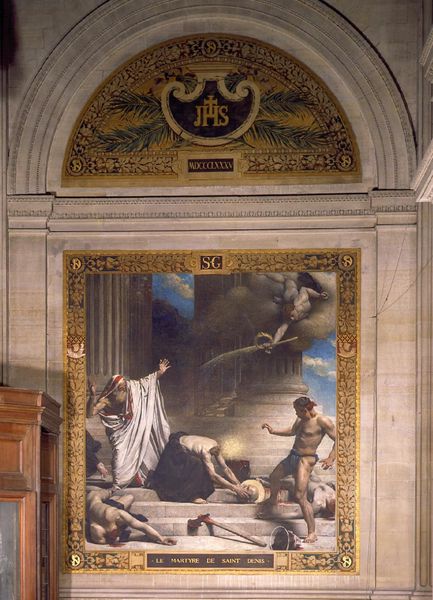
Titel: Le Martyre de saint Denis, Das Martyrium des heiligen Dionysius
Künstler: Léon Bonnat
Standort: Paris
Institution: Panthéon
Schlagwörter: akt, blau, gemälde, gott, himmel, kopf, mann, nackt, umhang, weiß, wolken, grün, menschen, abend, frankreich, frau, grau, licht, marmor, männer, nacht, paris, pfeiler, schwarz, szene, säule, säulen, zimmer, rot, wolke, malerei, ornament, wand, architektur, arme, barock, enthauptung, falten, geköpft, geschichte, hinrichtung, mord, rahmen, stein, tod, tot, bild, goldrahmen, signatur, zweige, kirche, gewand, gold, mantel, decke, gewänder, theater, renaissance, engel, schrift, liegen, rahmung, bogen, italien, farbe, massiv, füsse, pilaster, figuren, rundbogen, kuppel, gewalt, schlacht, treppe, tafel, muskeln, inschrift, datum, wandgemälde, wandmalerei, palme, palmwedel, stufen, treppenstufen, blut, gewölbe, antike, monogramm, schwert, tote, furcht, schrecken, strahl, kugel, mosaik, architrav, pantheon, halbrund, heiligenschein, risalit, axt, antik, christlich, ermordung, sturz, religiös, kanneluren, heiliger, palmen, tempel, märtyrer, fresko, wendeltreppe, symbolik, heilig, wandbild, beil, tunika, heroisch, rhetorisch, kopflos, heiligenbild, arabeske, palm, kanelüren, denis, wandbemalung, bogenfeld, jude, martyrium, füse, saint denis, ihs, jesuiten, blumendekor, köpfung, türsturz, schafott, hoher priester, christusmonogramm, jhs, hoheprester, hupt, imhang, pilaaster